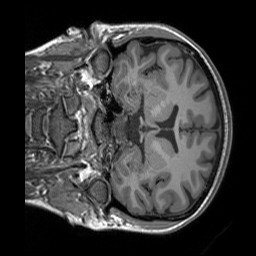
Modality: T1w
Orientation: coronal
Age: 23
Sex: female
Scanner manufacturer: siemens
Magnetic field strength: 3 T
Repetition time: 1.9 s
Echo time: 0.00252 s